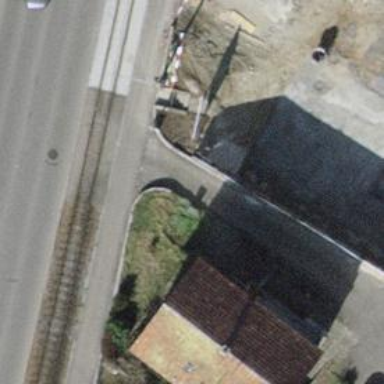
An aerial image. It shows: Concrete service road